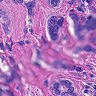
Metastatic tissue present: yes